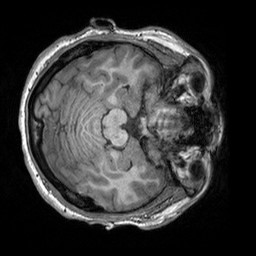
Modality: T1w
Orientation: axial
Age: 26
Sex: male
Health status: healthy
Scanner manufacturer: siemens
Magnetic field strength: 3 T
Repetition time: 2.3 s
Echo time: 0.00303 s